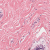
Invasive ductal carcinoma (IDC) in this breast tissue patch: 0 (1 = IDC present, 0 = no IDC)